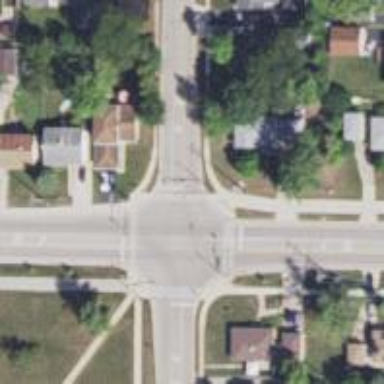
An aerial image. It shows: Crossing on the road.